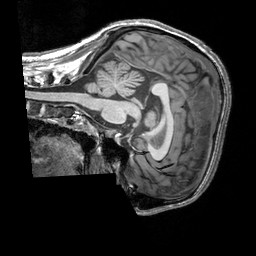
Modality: T1w
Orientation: sagittal
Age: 26
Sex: male
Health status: healthy
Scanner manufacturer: siemens
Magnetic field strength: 3 T
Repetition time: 2.3 s
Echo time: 0.00303 s